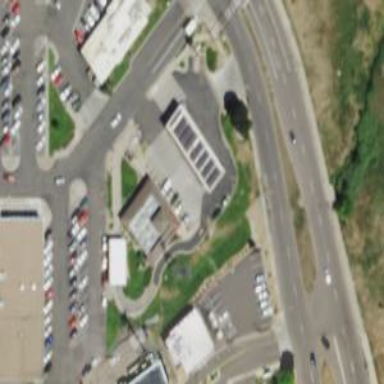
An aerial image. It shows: Convenience shop.